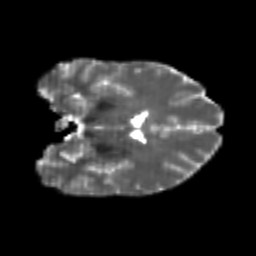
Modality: T2w
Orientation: coronal
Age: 21
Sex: female
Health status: healthy
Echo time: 0.074 s